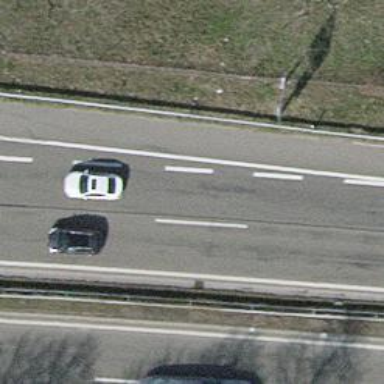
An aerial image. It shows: Motorway.